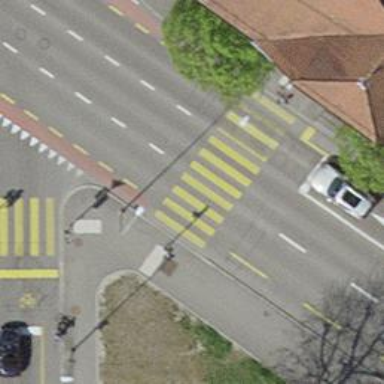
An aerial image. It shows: Crossing with traffic signals.